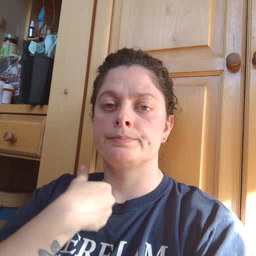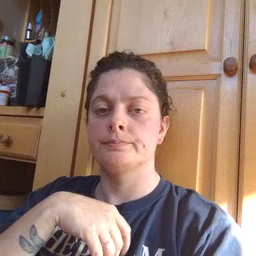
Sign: girl